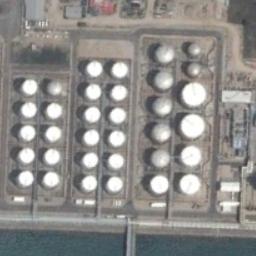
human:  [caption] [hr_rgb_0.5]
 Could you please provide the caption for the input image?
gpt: There are many storage tanks on the bare land next to the water .

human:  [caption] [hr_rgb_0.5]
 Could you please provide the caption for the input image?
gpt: There are many storage tanks of different sizes .

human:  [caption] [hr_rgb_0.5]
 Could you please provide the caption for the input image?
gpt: There are many different sized storage tanks in the factory, And there is a river outside the factory .

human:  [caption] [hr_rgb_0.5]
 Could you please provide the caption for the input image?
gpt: There is an open space like a Jiugong grid, With a storage tank in each grid .

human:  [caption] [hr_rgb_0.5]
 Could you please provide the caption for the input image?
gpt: There are many storage tanks arranged neatly beside the river .